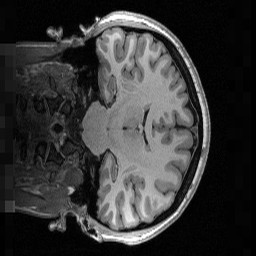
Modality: T1w
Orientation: coronal
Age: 21
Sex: female
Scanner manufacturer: siemens
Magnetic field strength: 3 T
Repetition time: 2.53 s